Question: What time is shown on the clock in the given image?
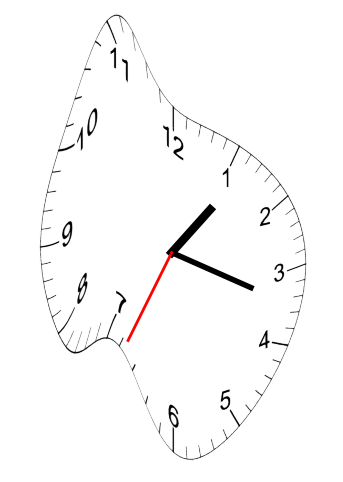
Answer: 01:17:34